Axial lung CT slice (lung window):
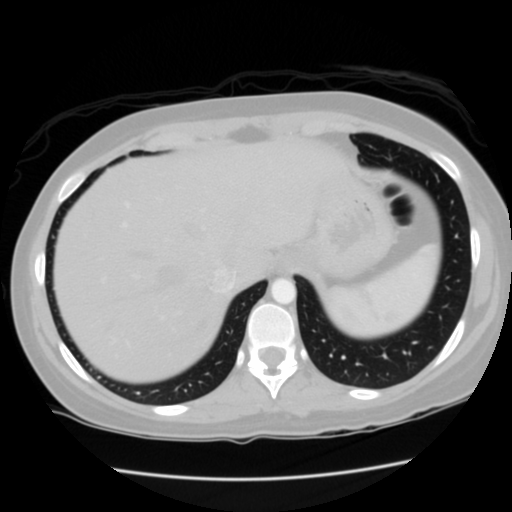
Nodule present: no